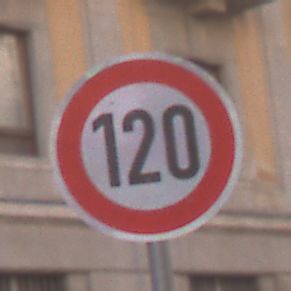
Verkehrszeichen: Geschwindigkeit120
Umgebung: Outdoor, Urban
Tageszeit: MorningAfternoon
Wetter: PartlyCloudy
Licht: Natural
Jahreszeit: NotSpecified
Kontrast: LowContrast